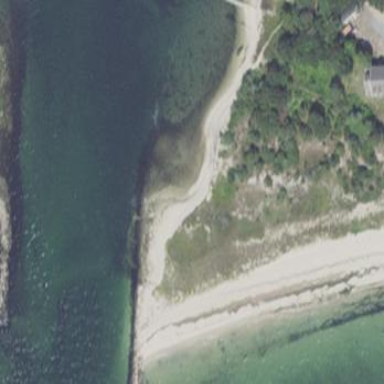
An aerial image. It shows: Sandy beach with natural surroundings.